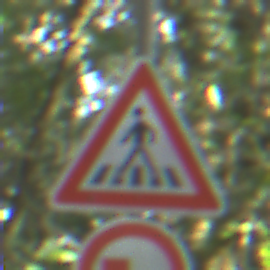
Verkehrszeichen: FussgaengerueberwegRechts
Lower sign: UeberholverbotKraftfahrzeuge
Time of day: Midday
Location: Outdoor (Nature)
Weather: Clear
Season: NotSpecified
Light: Natural